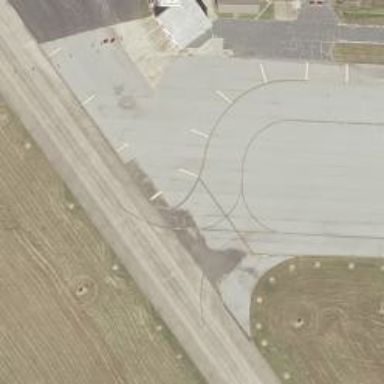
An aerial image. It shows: Image of taxiway at airport.